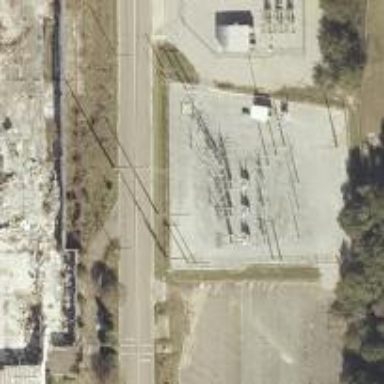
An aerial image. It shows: Switch used for power control.